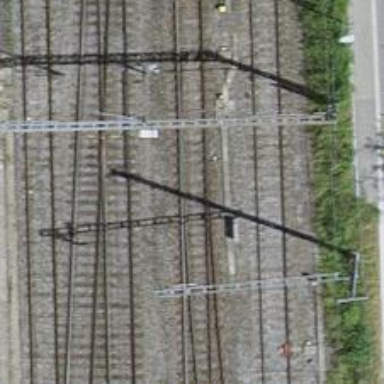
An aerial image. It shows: Railway switch.